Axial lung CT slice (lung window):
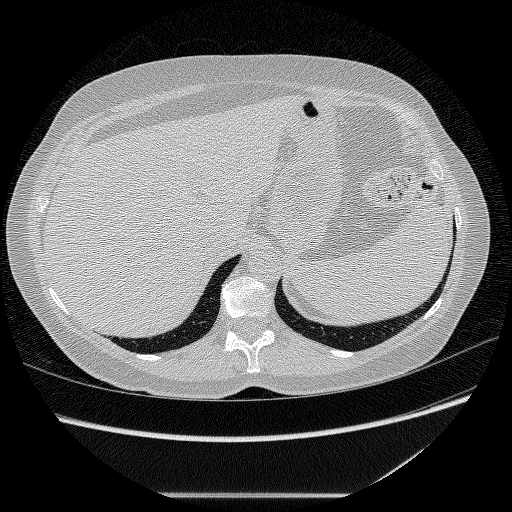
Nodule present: no